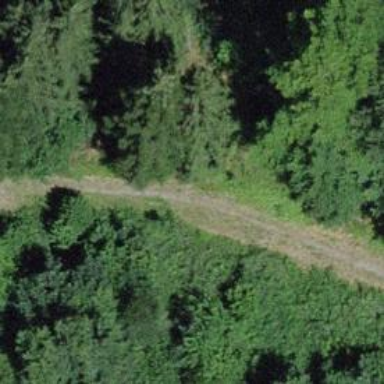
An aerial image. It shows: Path with grade4 tracktype.